Field crop: maize
Growth stage: 1
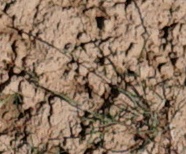
Species: lolium